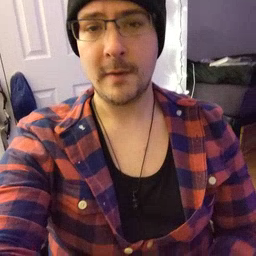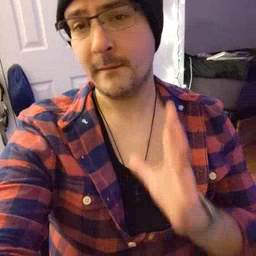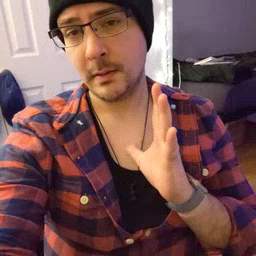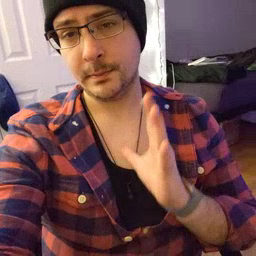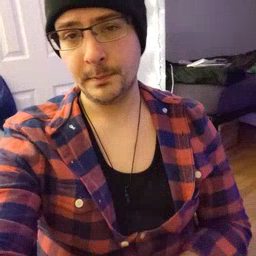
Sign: fine